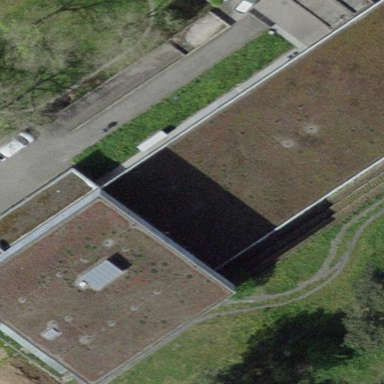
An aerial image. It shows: Hospital building.